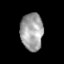
Tissue: skin
Cell type: Epithelial cells
Senescence score: 0.8838
Nuclear area (px): 829
Mean DAPI intensity: 160.539